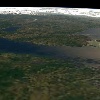
Label: land